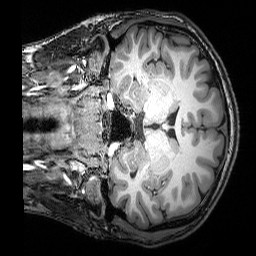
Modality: T1w
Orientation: coronal
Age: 23
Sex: male
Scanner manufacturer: siemens
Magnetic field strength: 3 T
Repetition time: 2.53 s
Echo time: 0.00388 s